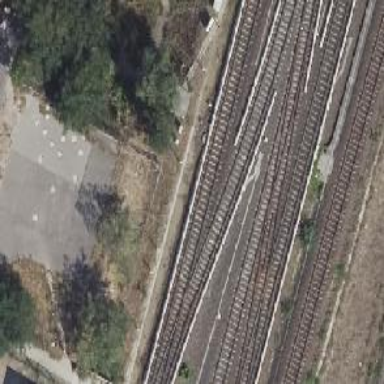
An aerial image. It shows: Yard serving the electrified light rail railway.